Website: home-depot
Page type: review-order
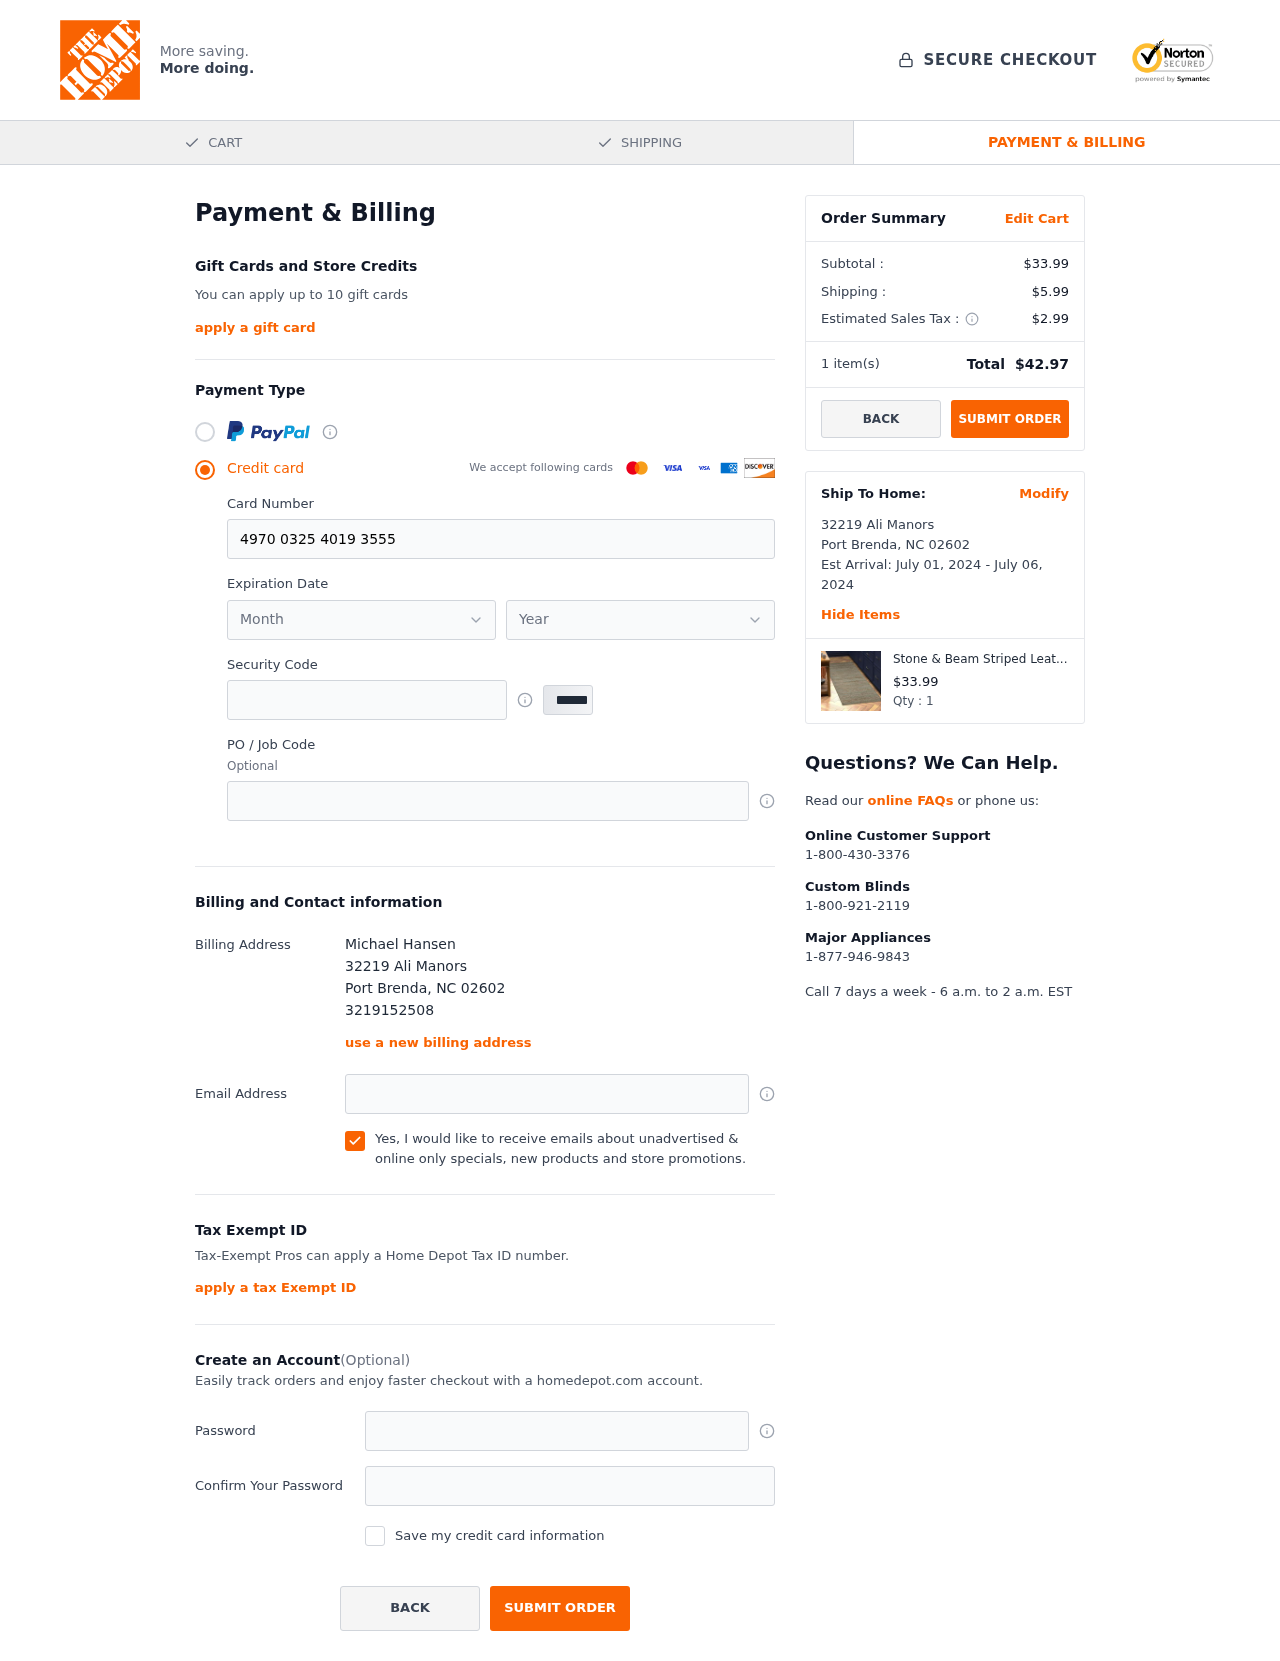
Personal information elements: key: PII_CARD_EXPIRY_MONTH
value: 03
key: PII_CARD_EXPIRY_YEAR
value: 29
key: PII_CITY
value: Port Brenda
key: PII_FULLNAME
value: Michael Hansen
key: PII_PHONE
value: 3219152508
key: PII_POSTCODE
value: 02602
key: PII_STATE_ABBR
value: NC
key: PII_STREET
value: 32219 Ali Manors
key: PII_CARD_NUMBER
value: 4970 0325 4019 3555
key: PII_CARD_CVV
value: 009
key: PII_JOB_CODE
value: JOB-7487
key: PII_EMAIL
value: michael_hansen@yahoo.com
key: PII_STREET2
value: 32219 Ali Manors
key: PII_POSTCODE2
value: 02602
Product elements: key: PRODUCT1_NAME
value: Stone & Beam Striped Leather Rug
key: PRODUCT1_PRICE
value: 33.99
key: PRODUCT1_QUANTITY
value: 1
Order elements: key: ORDER_SUBTOTAL
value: $33.99
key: ORDER_SHIPPING_COST
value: $5.99
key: ORDER_TAX
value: $2.99
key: ORDER_NUM_ITEMS
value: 1
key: ORDER_TOTAL
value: $42.97
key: ORDER_SHIPPING_DATE
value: July 01, 2024
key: ORDER_DELIVERY_DATE
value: July 06, 2024